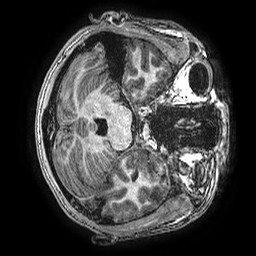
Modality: T1w
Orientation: axial
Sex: male
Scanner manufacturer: ge
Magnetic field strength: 3 T
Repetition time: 0.00766 s
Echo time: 0.003476 s